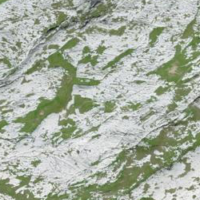
EUNIS habitat code: 31
Species observed at this site:
Dryas octopetala